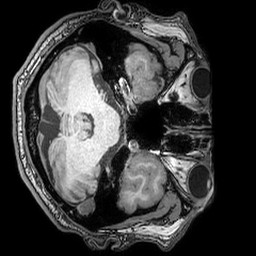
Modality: T1w
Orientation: axial
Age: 35
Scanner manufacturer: philips
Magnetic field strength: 3 T
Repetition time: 0.007 s
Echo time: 0.003501 s